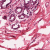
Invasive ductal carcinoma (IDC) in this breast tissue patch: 0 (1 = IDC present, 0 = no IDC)